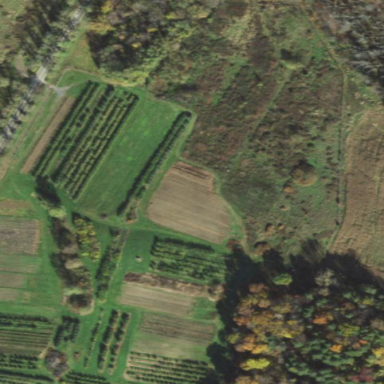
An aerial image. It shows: Orchard.